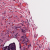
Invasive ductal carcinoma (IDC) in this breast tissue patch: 0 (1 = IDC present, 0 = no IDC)